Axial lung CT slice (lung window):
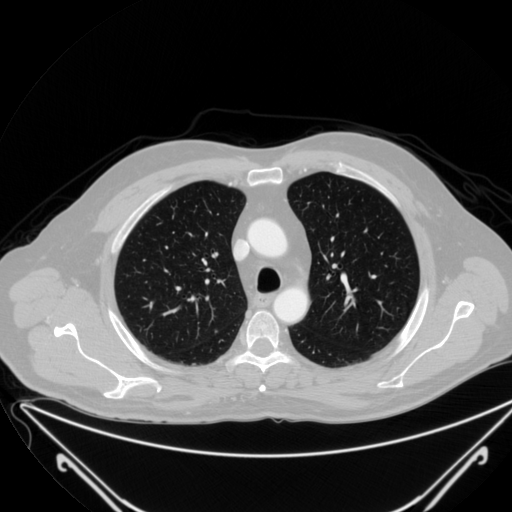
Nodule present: no